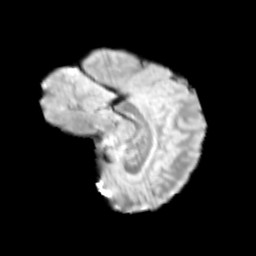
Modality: T2w
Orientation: sagittal
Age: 10
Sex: female
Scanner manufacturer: siemens
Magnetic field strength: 3 T
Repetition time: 3.8 s
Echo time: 0.07 s